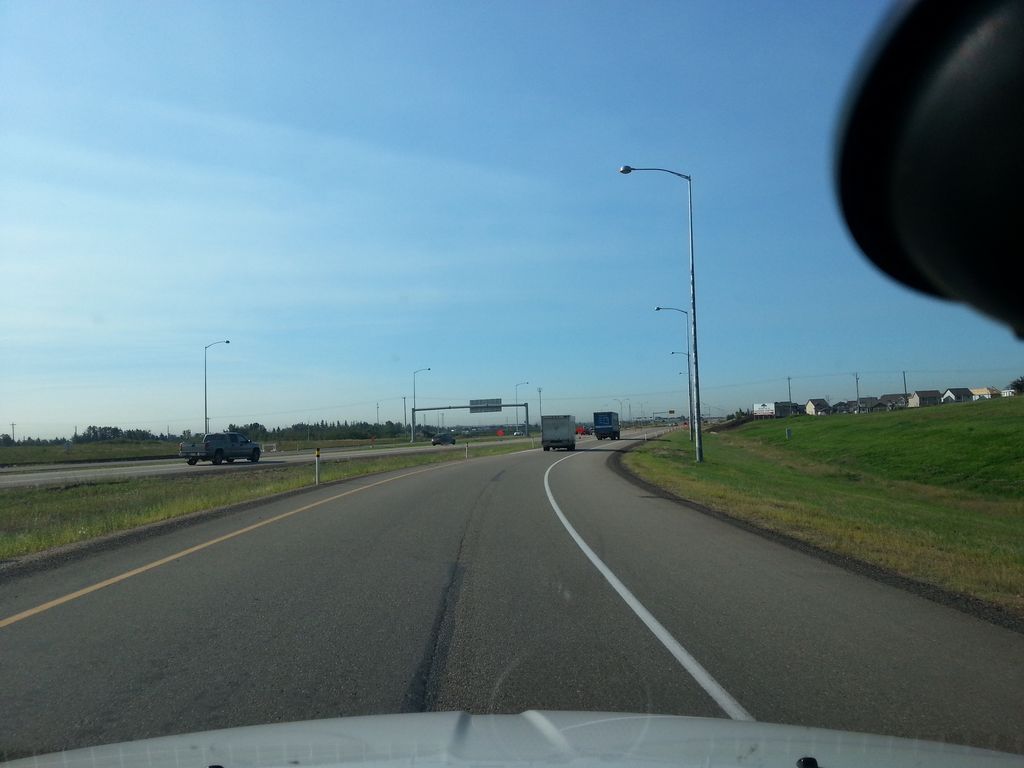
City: edmonton